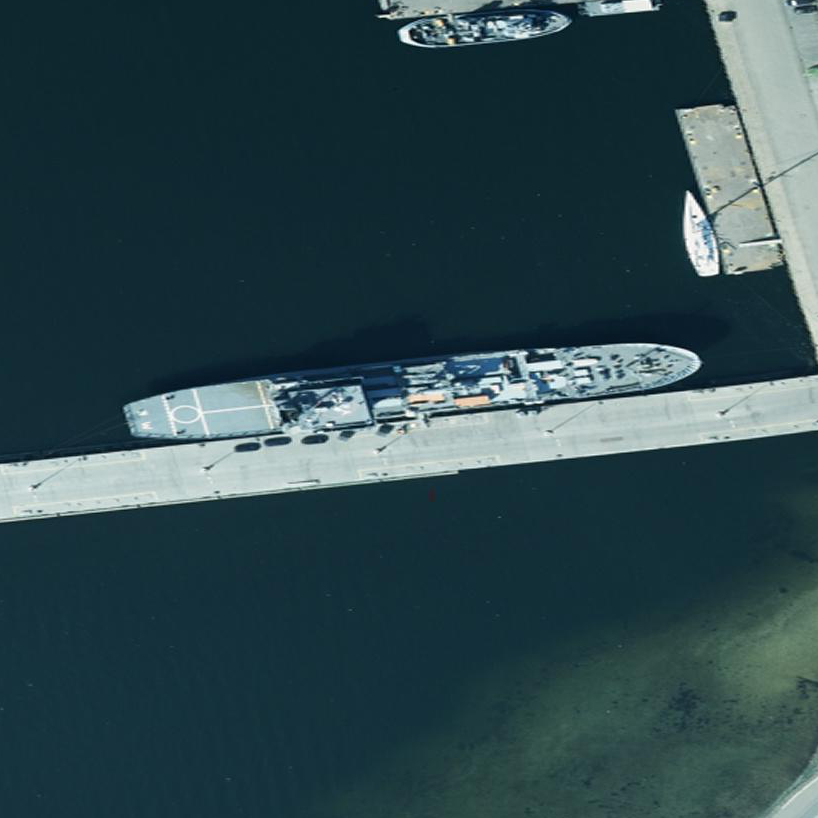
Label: civil